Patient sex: M
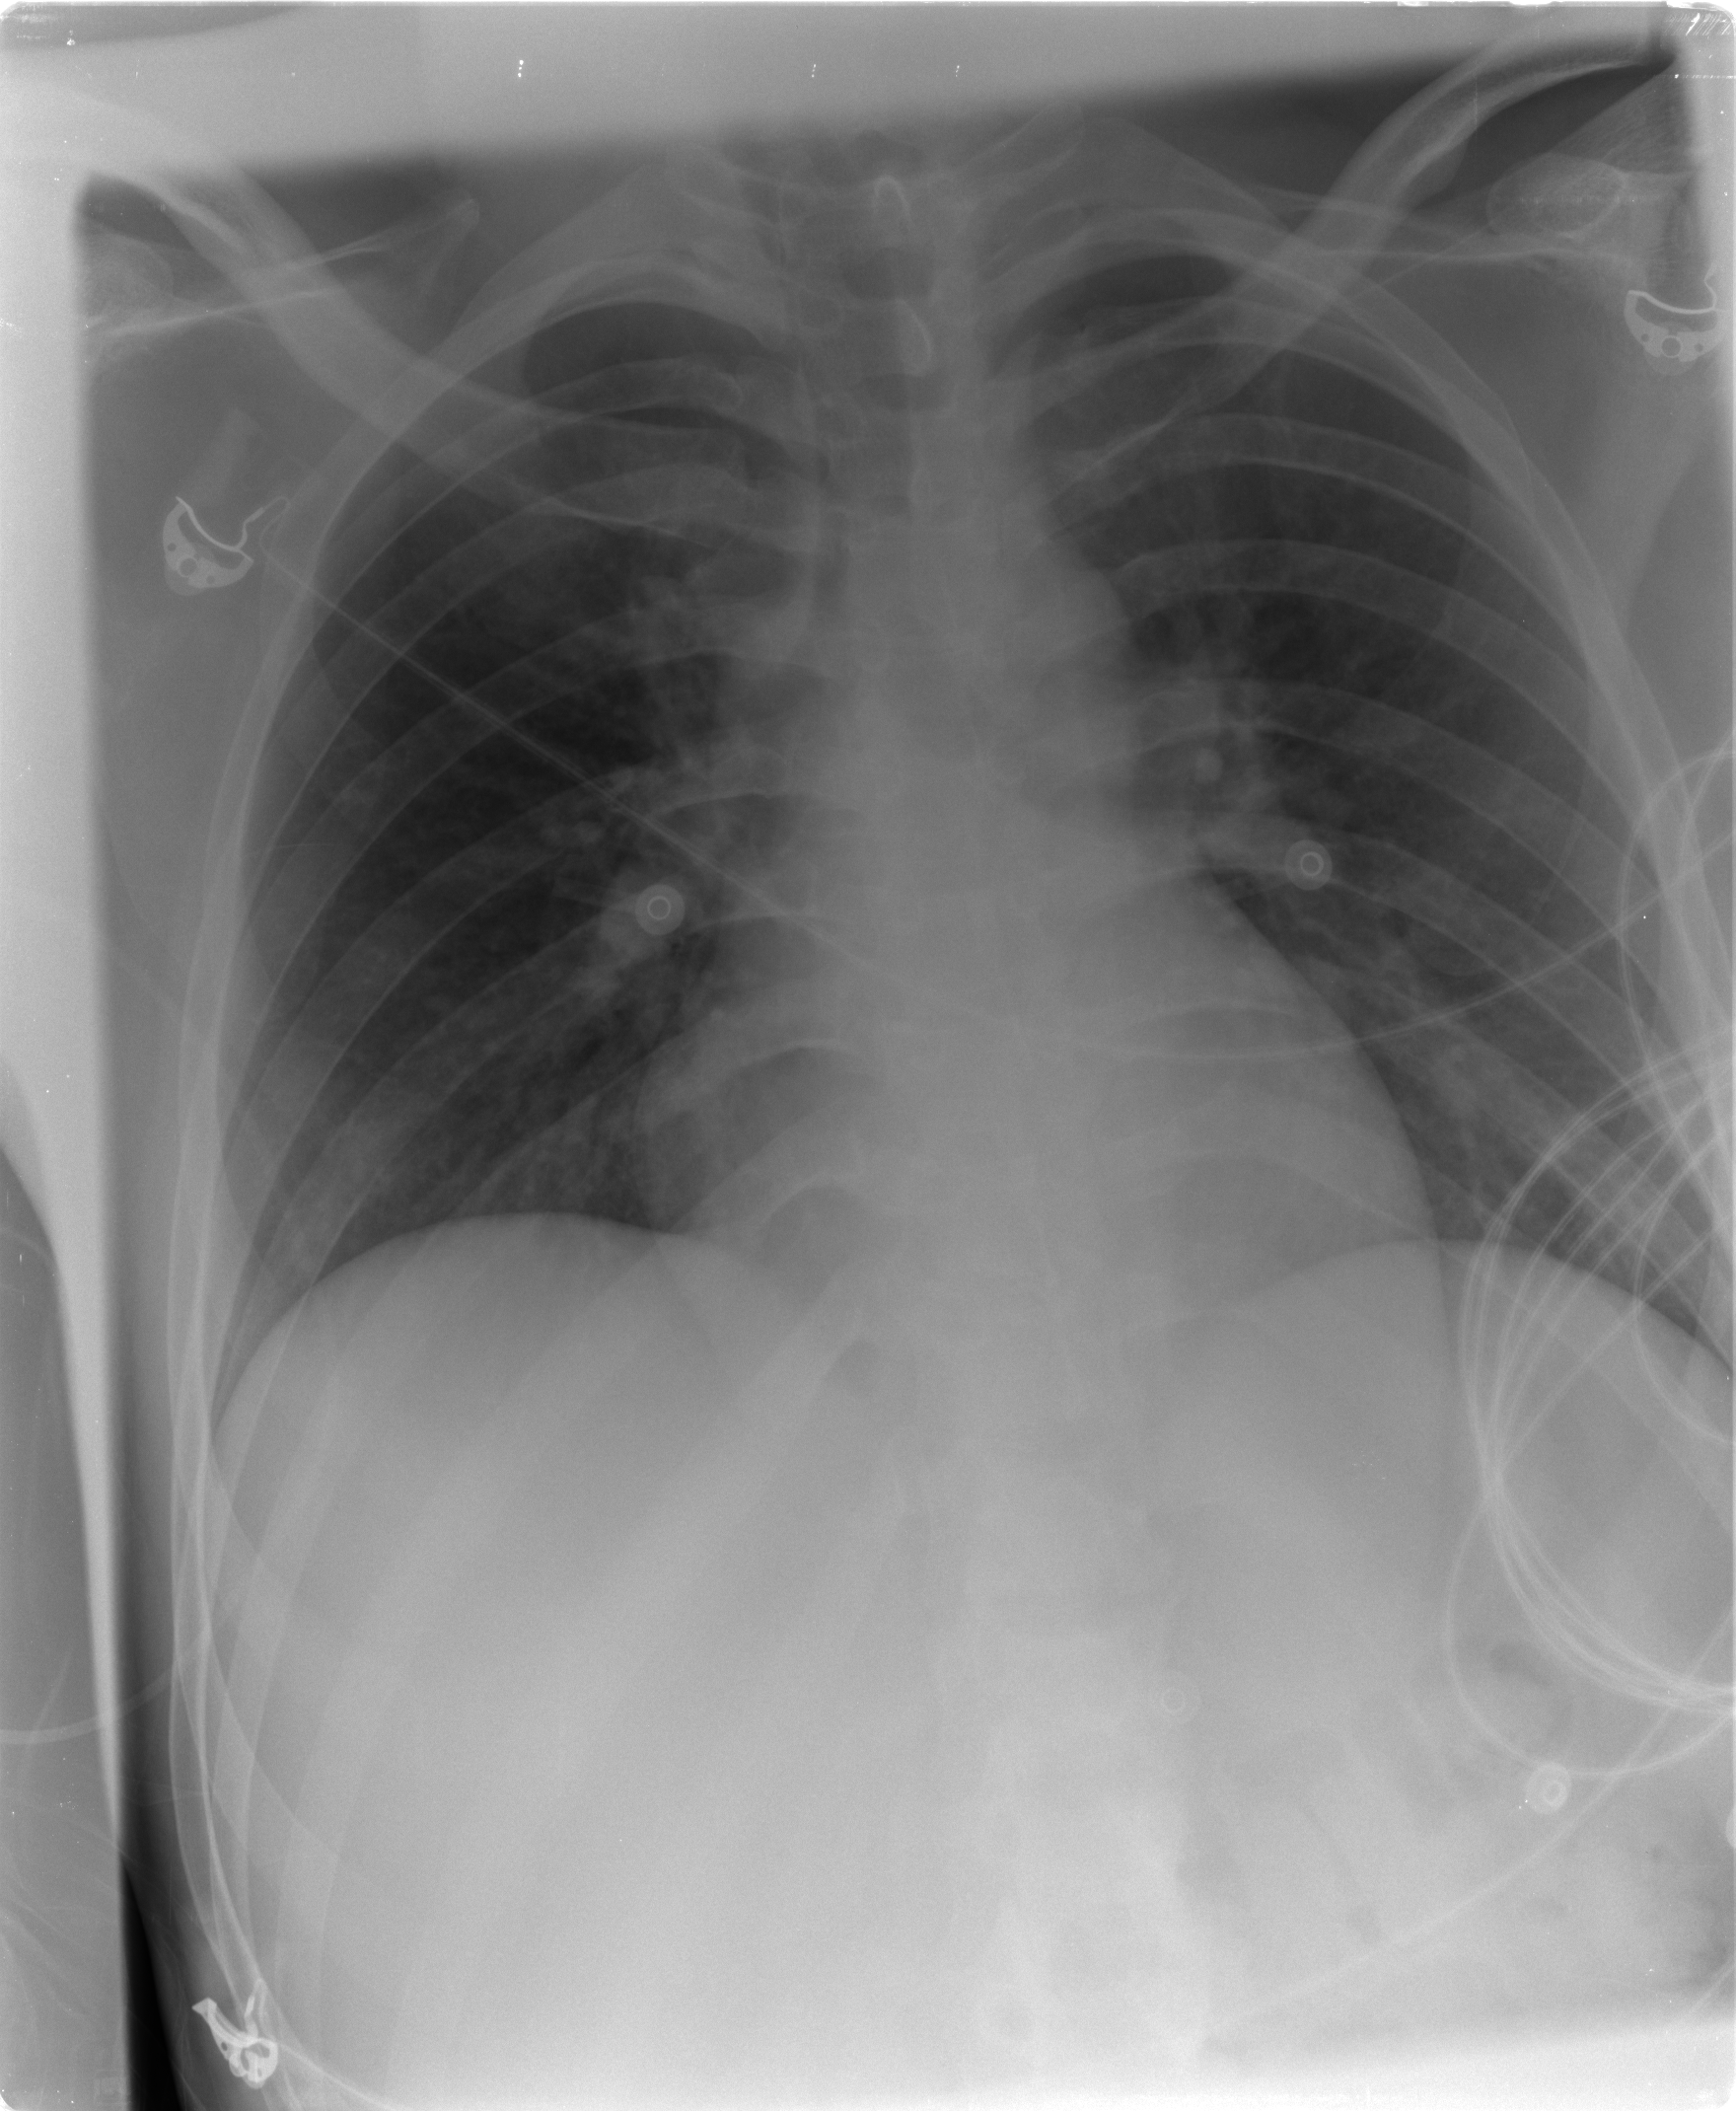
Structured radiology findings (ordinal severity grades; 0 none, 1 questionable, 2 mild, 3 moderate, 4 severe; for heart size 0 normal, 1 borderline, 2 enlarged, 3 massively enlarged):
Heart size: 1
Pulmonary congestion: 0
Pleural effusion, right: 0
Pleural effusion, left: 0
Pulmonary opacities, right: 0
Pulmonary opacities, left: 0
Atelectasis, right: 1
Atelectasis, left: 1